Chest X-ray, AP view. Patient: 54 years old, sex M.
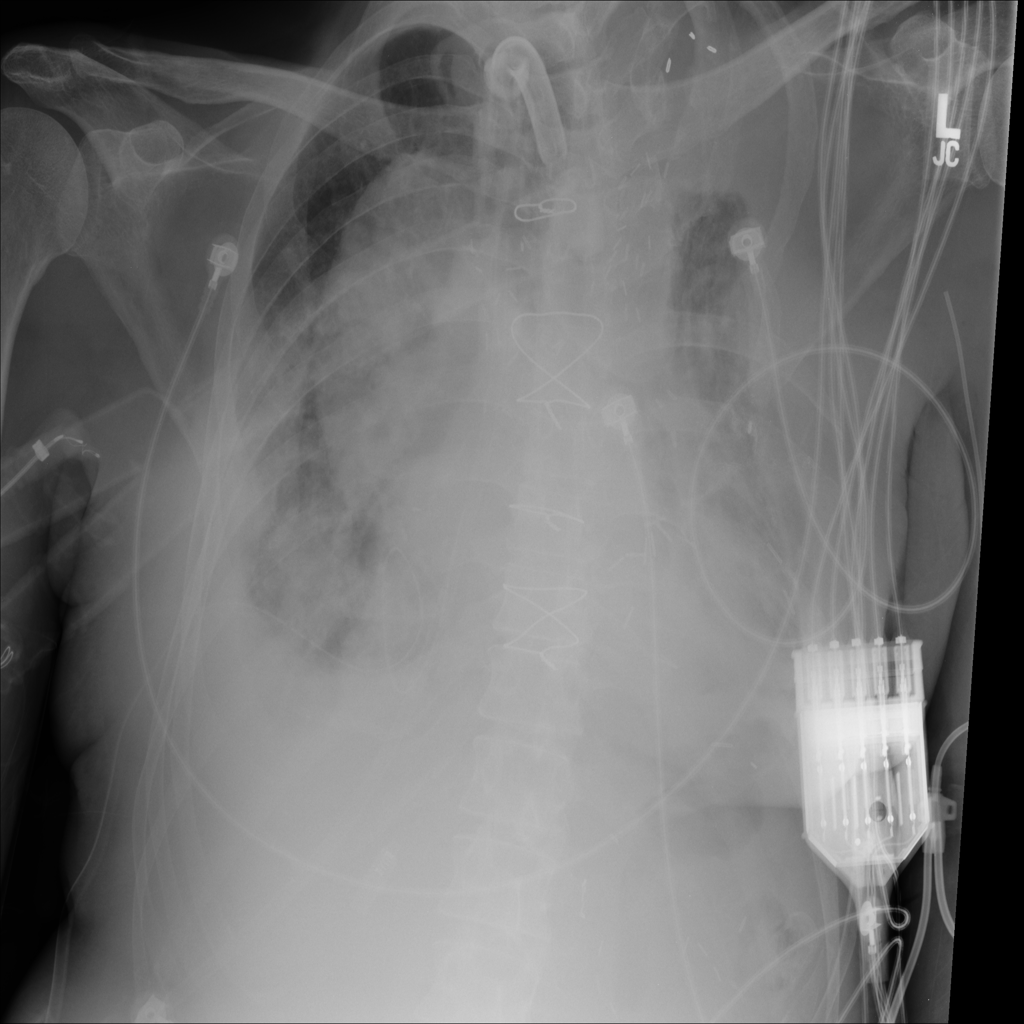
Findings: Atelectasis, Infiltration, Mass, Pleural_Thickening